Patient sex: F
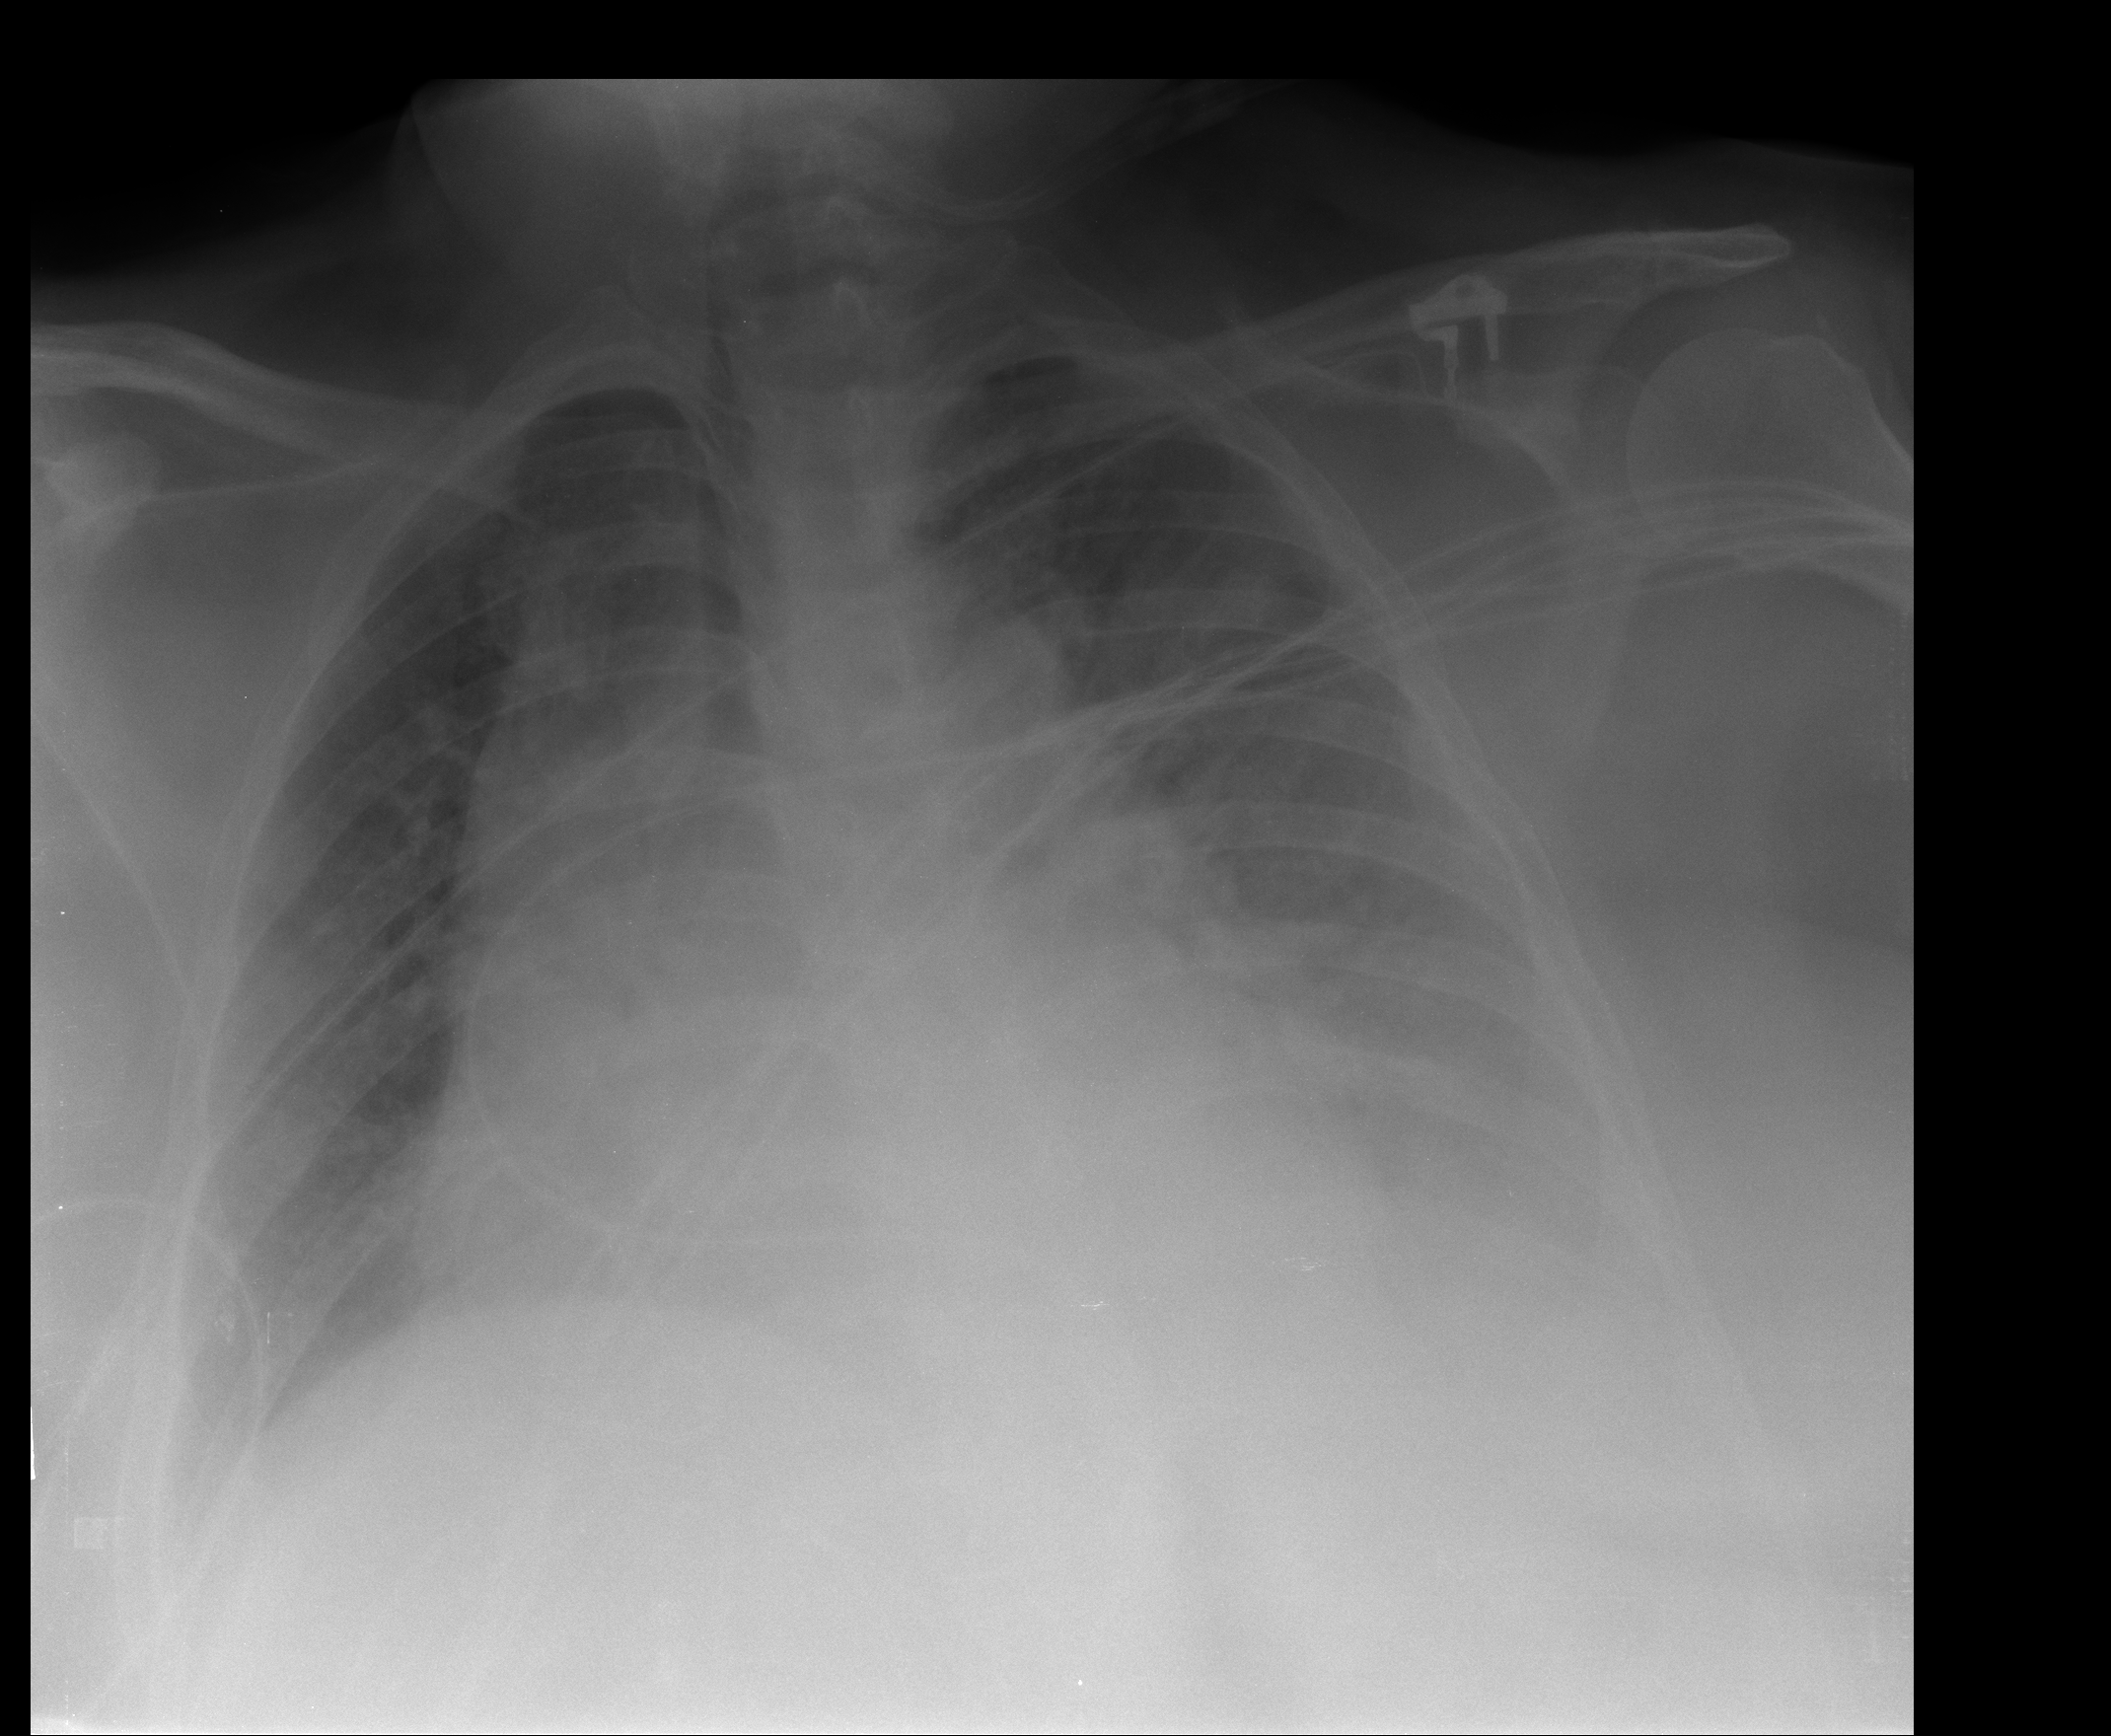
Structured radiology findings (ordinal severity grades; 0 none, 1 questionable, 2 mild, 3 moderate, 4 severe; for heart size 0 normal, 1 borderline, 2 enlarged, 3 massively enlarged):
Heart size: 3
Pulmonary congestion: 2
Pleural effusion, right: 2
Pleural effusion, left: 3
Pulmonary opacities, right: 2
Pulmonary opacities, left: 2
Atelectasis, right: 2
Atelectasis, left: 2